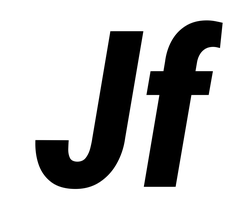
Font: Roboto-Italic_Condensed_ExtraBold_Italic